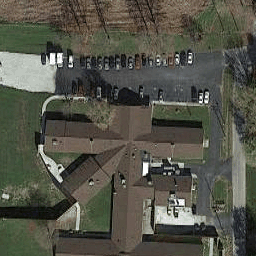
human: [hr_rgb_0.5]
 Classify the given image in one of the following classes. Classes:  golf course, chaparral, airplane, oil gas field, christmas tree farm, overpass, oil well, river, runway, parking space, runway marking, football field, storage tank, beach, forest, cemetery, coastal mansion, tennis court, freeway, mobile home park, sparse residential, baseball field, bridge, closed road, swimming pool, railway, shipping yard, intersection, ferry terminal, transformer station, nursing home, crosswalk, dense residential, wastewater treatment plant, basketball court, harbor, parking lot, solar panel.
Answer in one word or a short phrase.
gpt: nursing home